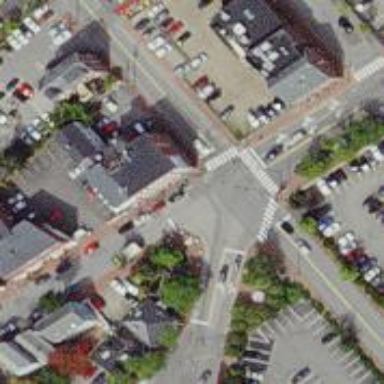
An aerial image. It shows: Zebra crossing on the road.